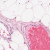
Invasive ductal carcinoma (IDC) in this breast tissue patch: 0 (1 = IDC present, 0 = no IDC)